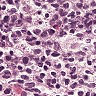
Metastatic tissue present: no